Question: I am working on application in which i am using d3js charts as widgets.
On adding widget, a function is called which creates and draws the widget(svg element) to that div.
Problem: My problem is that when same widget is added twice, then instead of drawing the d3js chart(svg element) into new div, it gets appended to the previously created div(with previous svg). Also I am facing problem in resizing the charts when the div is resized.
This is the response from ajax:
'''
<div id="chart"></div>
<script>
var m = [30, 50, 10, 30],
w = 600 - m[1] - m[3],
h = 400 - m[0] - m[2];
var format = d3.format(",.0f");
var x = d3.scale.linear().range([0, w]),
y = d3.scale.ordinal().rangeRoundBands([0, h], .1);
var xAxis = d3.svg.axis().scale(x).orient("top").tickSize(-h),
yAxis = d3.svg.axis().scale(y).orient("left").tickSize(0);
var svg = d3.select("#chart").append("svg")
.attr("width", w + m[1] + m[3])
.attr("height", h + m[0] + m[2])
.attr("viewBox", "0 0 600 400")
.append("g")
.attr("transform", "translate(" + m[3] + "," + m[0] + ")")
// Parse numbers, and sort by value.
data.forEach(function(d) { d.value = +d.value; });
data.sort(function(a, b) { return b.value - a.value; });
// Set the scale domain.
x.domain([0, d3.max(data, function(d) { return d.value; })]);
y.domain(data.map(function(d) { return d.name; }));
var bar = svg.selectAll("g.bar")
.data(data)
.enter().append("g")
.attr("class", "bar")
.attr("transform", function(d) { return "translate(0," + y(d.name) + ")"; });
bar.append("rect")
.attr("width", function(d) { return x(d.value); })
.attr("height", y.rangeBand());
bar.append("text")
.attr("class", "value")
.attr("x", function(d) { return x(d.value); })
.attr("y", y.rangeBand() / 2)
.attr("dx", 50)
.attr("dy", ".35em")
.attr("text-anchor", "end")
.text(function(d) { return format(d.value); });
svg.append("g")
.attr("class", "x axis")
.call(xAxis);
svg.append("g")
.attr("class", "y axis")
.call(yAxis);
</script>
'''
i am appending this:
'''
var i = counter;
$('<div class="box" >'+ response +'</div>').appendTo("#data-"+i);
'''
Below is the crop image of issue:

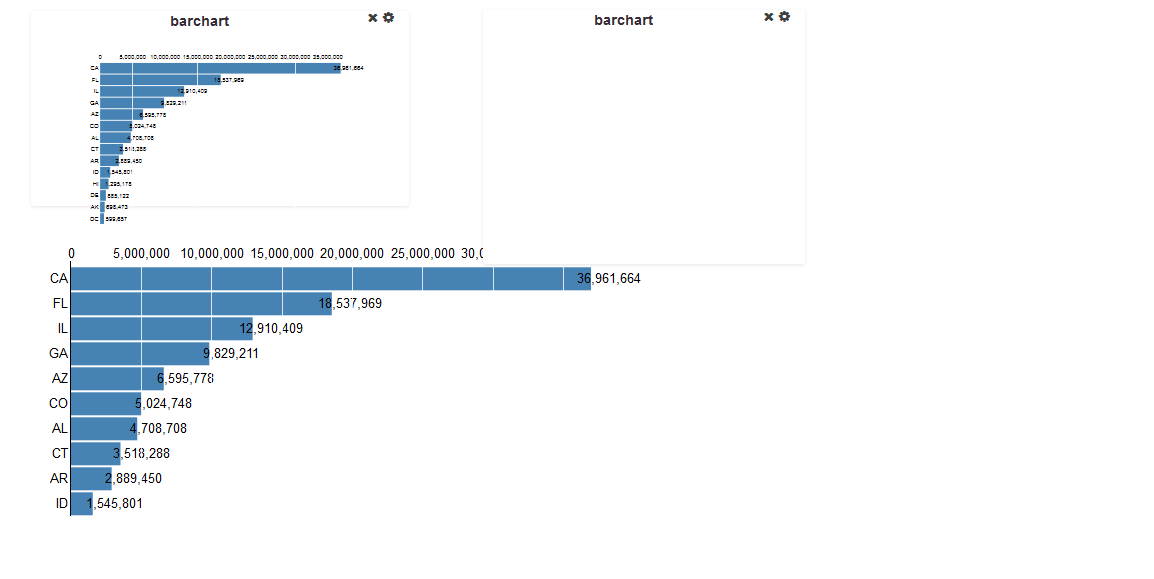
Answer: Seems to me that your main problem is that you are reusing 'id' attributes. You can't have multiple '<div id="chart"></div>' on a single page. Ids need to be unique.
Each instance of 'd3.select("#chart")' will be selecting the same 'div'. It will likely be either the first or last on the page (depending on the browser).